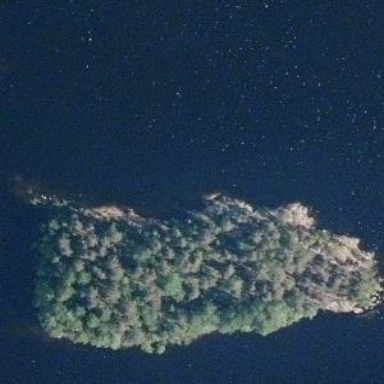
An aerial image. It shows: Islet.